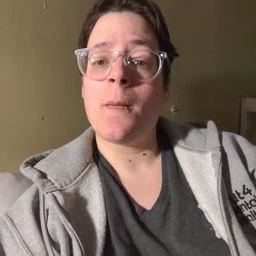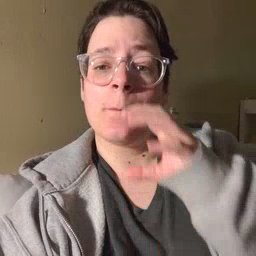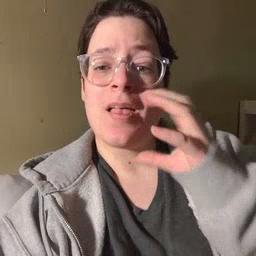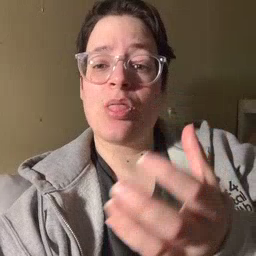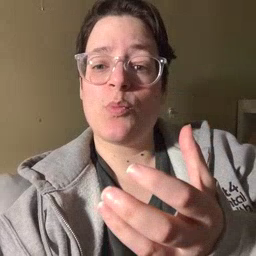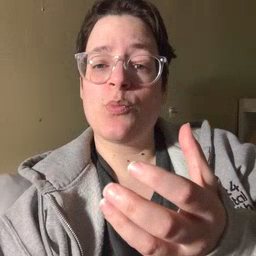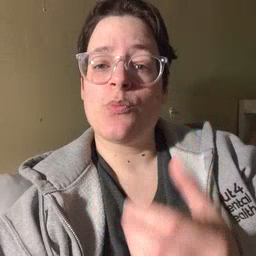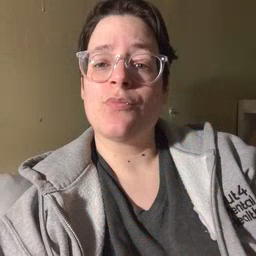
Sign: balloon